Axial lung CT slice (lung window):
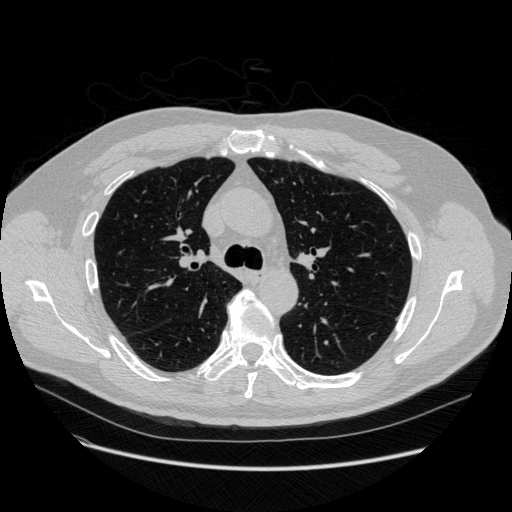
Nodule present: no